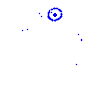
Particle: proton